Interaction volume radius: 10 \u00c5
Interaction volume height: 15 \u00c5
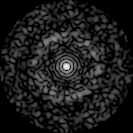
Disorder parameter: 0.8372